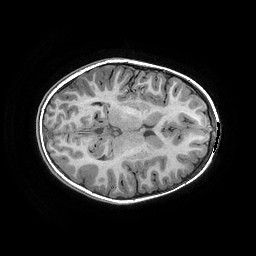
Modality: T1w
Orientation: axial
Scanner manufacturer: ge
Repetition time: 0.008096 s
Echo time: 0.00318 s